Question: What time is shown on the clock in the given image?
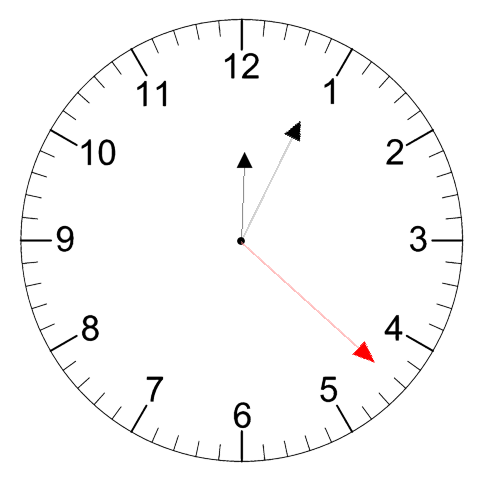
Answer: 12:04:22